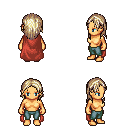
a pixel art fantasy rpg character, female body template, human, tanned skin, maroon cape, teal pants, white blonde long hairstyle, four views (front, back, left, right), 2x2 character sprite sheet, small pixel art, hard edges, no anti-aliasing